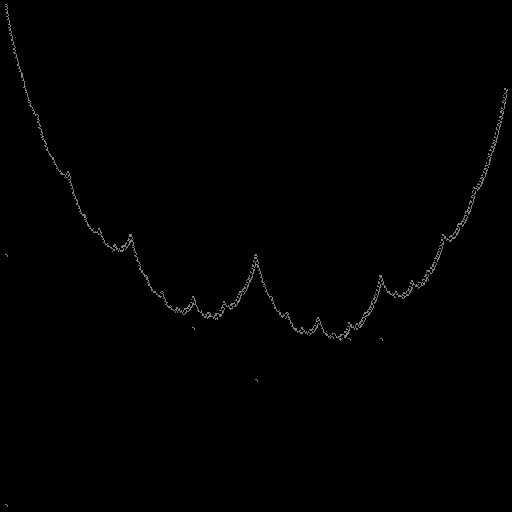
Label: a4